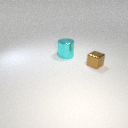
small brown metal cube in front of large cyan metal cylinder